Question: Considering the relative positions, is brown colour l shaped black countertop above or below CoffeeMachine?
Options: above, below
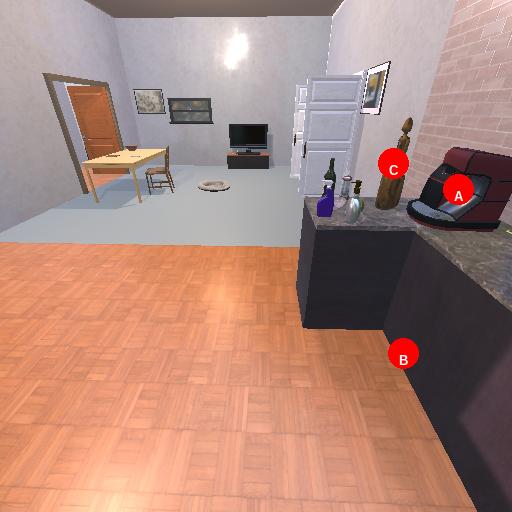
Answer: above